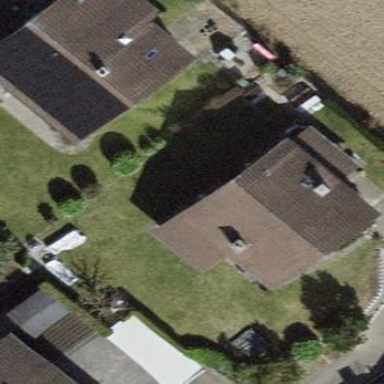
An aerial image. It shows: Building with tiled roof.